Field crop: maize
Growth stage: 2
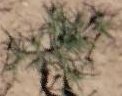
Species: salsola